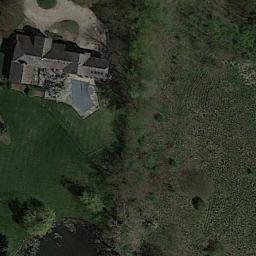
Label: sparse_residential